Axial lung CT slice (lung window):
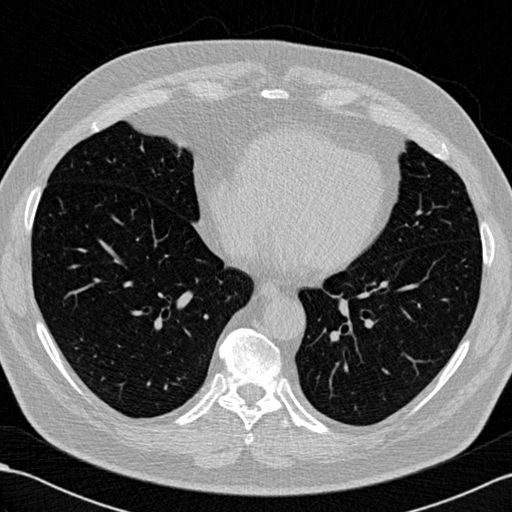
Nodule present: no